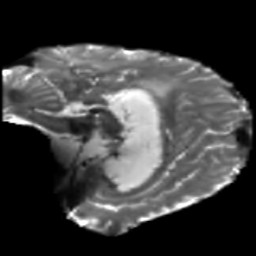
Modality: T2w
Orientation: sagittal
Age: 52
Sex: male
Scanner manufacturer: siemens
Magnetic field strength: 3 T
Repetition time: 5.25 s
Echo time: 0.08 s